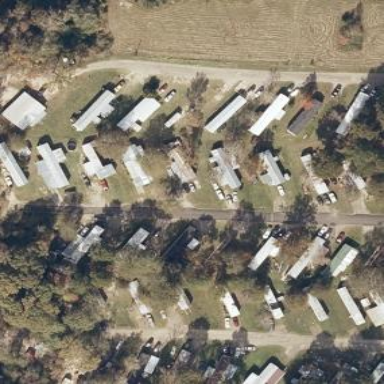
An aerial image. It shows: Residential area designated as trailer park.